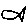
Label: fish